Aerial crown-view tile of a tropical tree (Barro Colorado Island, Panama), acquired 20250616:
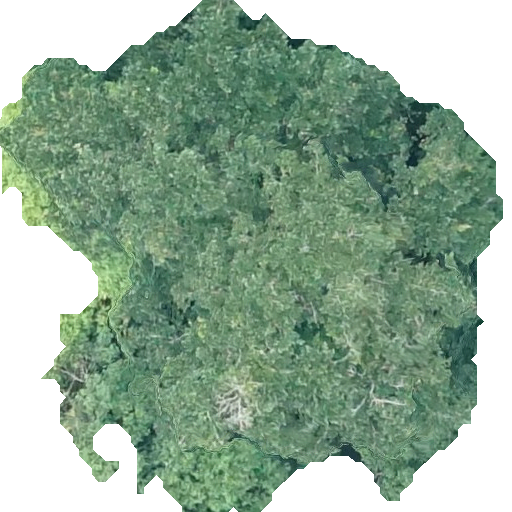
Species: Ficus obtusifolia
GBIF accepted scientific name: Ficus obtusifolia
Crown area: 264.163 m²